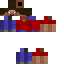
A male human skin with medium skin, wearing brown long hair dressed in a red tshirt and blue pants, featuring a closed mouth.